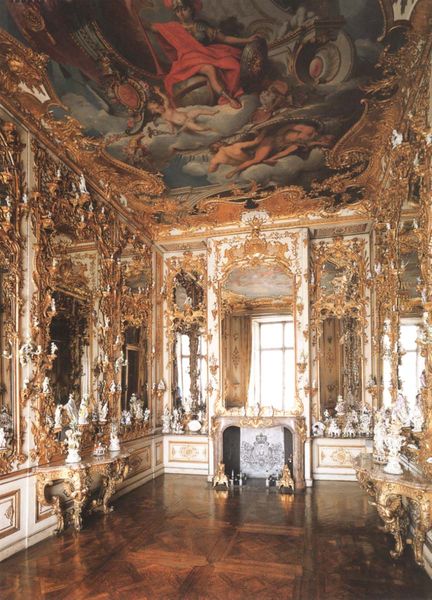
Titel: Residenz Ansbach
Künstler: Gabriel di Gabrieli
Standort: Ansbach, Residenzschloss der Markgrafen von Brandenburg-Ansbach (EU - D - Bayern)
Schlagwörter: nackt, fenster, licht, raum, tisch, zimmer, rot, schloss, barock, spiegel, boden, gold, innen, rokkoko, rokoko, kamin, ranken, parkett, saal, glanz, dekor, ornamente, verzierung, wandmalerei, stuck, intarsien, fresken, konsole, deckengemälde, fresko, prunk, verzierungen, laminat, royal, deckenmalerei, deckenfresko, spiegelsaal, schlosssaal, spiegelzimmer, holzboden mosaik